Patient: sex M, age 66
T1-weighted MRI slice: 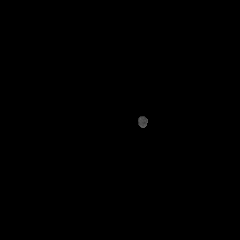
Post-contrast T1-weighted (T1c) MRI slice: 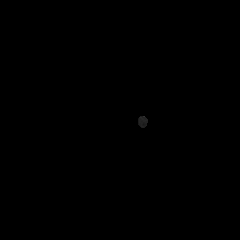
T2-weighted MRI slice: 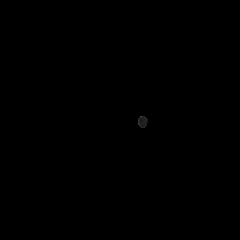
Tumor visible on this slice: no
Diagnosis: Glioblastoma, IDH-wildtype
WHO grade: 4